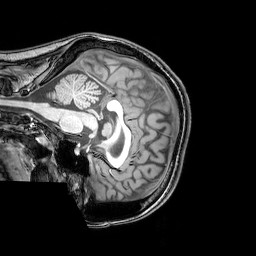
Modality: T1w
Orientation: sagittal
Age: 26
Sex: female
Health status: healthy
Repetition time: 0.081 s
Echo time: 0.037 s